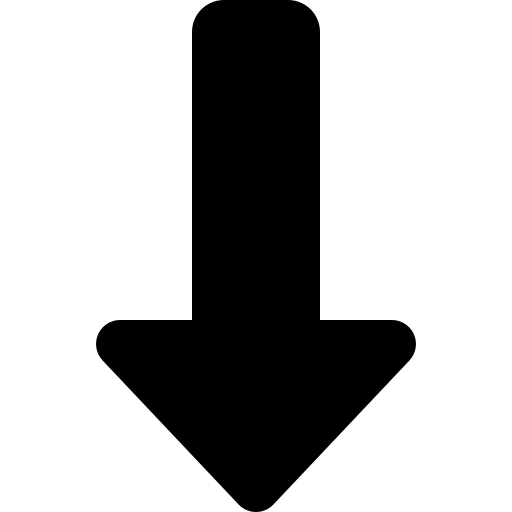
Tags: icon, FontAwesome, fa-icon, solid, down, long